Question: I took this project from <URL>.
It is custom AlertView. I understood how it works. Modified it for my project, like this

Course1 - name of some product, and '1' - is its amount. When I'm typing on plus/minus amount increases/decreases. But it works only for my variable (which I load on this AlertView, when I show it, and it is 1). How can I reload message of this alert view with changing var (amount). I can't understand.
Here my code.
In my class I call alert view by this code
'''
BlockAlertView *alert = [BlockAlertView alertWithTitle: title message:ac.acCount];
[alert setCancelButtonWithTitle:@"-" block:nil];
[alert setDestructiveButtonWithTitle:@"+" block:^{
int u = [ac.acCount intValue];
u++;
ac.acCount = [NSString stringWithFormat:@"%d", u];
NSLog(@"%d", u);
}];
[alert addButtonWithTitle:@"Ok" block:^{
NSMutableArray *container = [[NSMutableArray alloc] init];
[container addObject:title];
[container addObject:price];
[container addObject:bId];
[container addObject:ac.acCount];
[container addObject:depid];
[[NSNotificationCenter defaultCenter] postNotificationName:@"MyNotification" object:container];
}];
[alert show];
'''
Show method just draws alert view with params which takes from alertWithTitle: title message:ac.acCount. Here is the code
'''
+ (BlockAlertView *)alertWithTitle:(NSString *)title message:(NSString *)message
{
return [[[BlockAlertView alloc] initWithTitle:title message:message] autorelease];
}
'''
here is
'''
- (id)initWithTitle:(NSString *)title message:(NSString *)message
{
NSLog(@"title - %@ message - %@", title, message);
if ((self = [super init]))
{
UIWindow *parentView = [BlockBackground sharedInstance];
CGRect frame = parentView.bounds;
frame.origin.x = floorf((frame.size.width - background.size.width) * 0.5);
frame.size.width = background.size.width;
_view = [[UIView alloc] initWithFrame:frame];
_blocks = [[NSMutableArray alloc] init];
_height = kAlertViewBorder + 6;
if (title)
{
CGSize size = [title sizeWithFont:titleFont
constrainedToSize:CGSizeMake(frame.size.width-kAlertViewBorder*2, 1000)
lineBreakMode:UILineBreakModeWordWrap];
UILabel *labelView = [[UILabel alloc] initWithFrame:CGRectMake(kAlertViewBorder, _height, frame.size.width-kAlertViewBorder*2, size.height)];
labelView.font = titleFont;
labelView.numberOfLines = 0;
labelView.lineBreakMode = UILineBreakModeWordWrap;
labelView.textColor = kAlertViewTitleTextColor;
labelView.backgroundColor = [UIColor clearColor];
labelView.textAlignment = UITextAlignmentCenter;
labelView.shadowColor = kAlertViewTitleShadowColor;
labelView.shadowOffset = kAlertViewTitleShadowOffset;
labelView.text = title;
[_view addSubview:labelView];
[labelView release];
_height += size.height + kAlertViewBorder;
}
if (message)
{
CGSize size = [message sizeWithFont:messageFont
constrainedToSize:CGSizeMake(frame.size.width-kAlertViewBorder*2, 1000)
lineBreakMode:UILineBreakModeWordWrap];
UILabel *labelView = [[UILabel alloc] initWithFrame:CGRectMake(kAlertViewBorder, _height, frame.size.width-kAlertViewBorder*2, size.height)];
labelView.font = messageFont;
labelView.numberOfLines = 0;
labelView.lineBreakMode = UILineBreakModeWordWrap;
labelView.textColor = kAlertViewMessageTextColor;
labelView.backgroundColor = [UIColor clearColor];
labelView.textAlignment = UITextAlignmentCenter;
labelView.shadowColor = kAlertViewMessageShadowColor;
labelView.shadowOffset = kAlertViewMessageShadowOffset;
labelView.text = message;
[_view addSubview:labelView];
[labelView release];
_height += size.height + kAlertViewBorder;
}
_vignetteBackground = NO;
}
return self;
'''
}
I tried to use something like this
'''
-(void)reloadAlertView: (NSString *) title: (NSString *) message{
[self initWithTitle:title message:message];
}
'''
and call this from my class, where i shows alert view.
'''
[alert reloadAlertView: title: newMessage];
'''
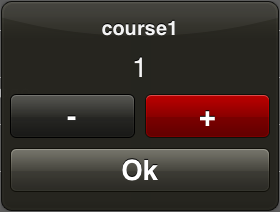
Answer: YOu need to ref a new label in your CustomAlertView.h
'''
@property (nonatomic, strong) IBOutlet UILabel *mylab;
'''
then you can get the properties of this label by the object of the CustomAlertView.h class
'''
BlockAlertView *alert ...;
alert.mylab.text = @"hello";
'''